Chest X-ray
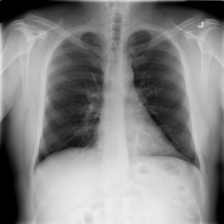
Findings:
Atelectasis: negative
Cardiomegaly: negative
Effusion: negative
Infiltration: positive
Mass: negative
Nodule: negative
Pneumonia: negative
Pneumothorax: negative
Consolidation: negative
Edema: negative
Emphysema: negative
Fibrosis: negative
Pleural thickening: negative
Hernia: negative